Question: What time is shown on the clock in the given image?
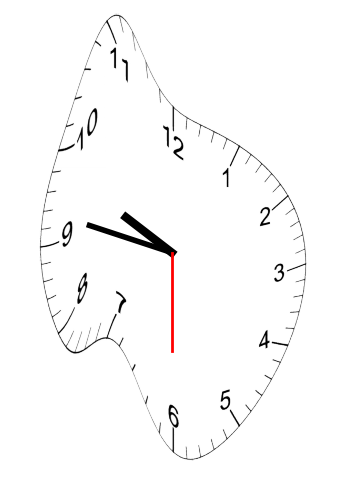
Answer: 09:46:30